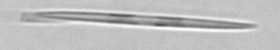
Label: Pseudo-nitzschia